Interaction volume radius: 5 \u00c5
Interaction volume height: 20 \u00c5
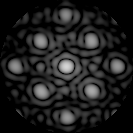
Disorder parameter: 0.1606